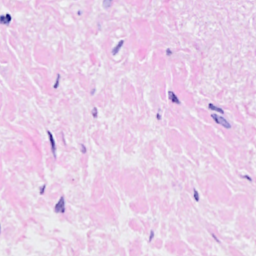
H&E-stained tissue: Breast